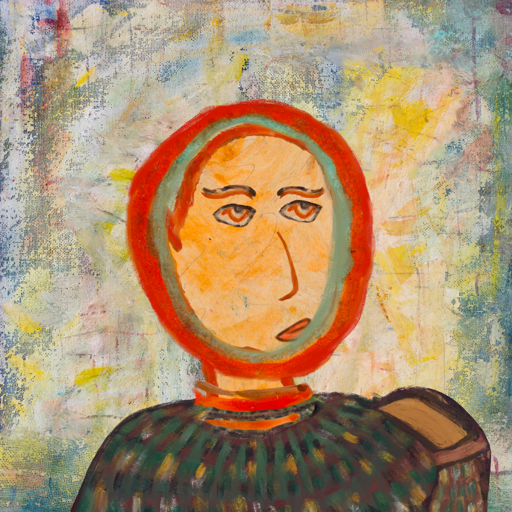
Background: Irani, Head And Neck Side: Experience, Face Side: Experience, Bust: After_Raid, Hair Side: Sisters, Head Accessory: Blank, Second Necklace: Blank, Necklace: Experience, Baby: Blank